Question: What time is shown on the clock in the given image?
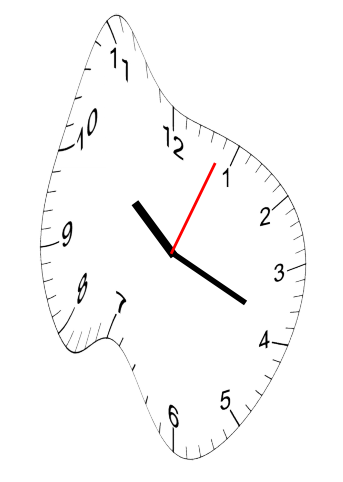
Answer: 10:19:04